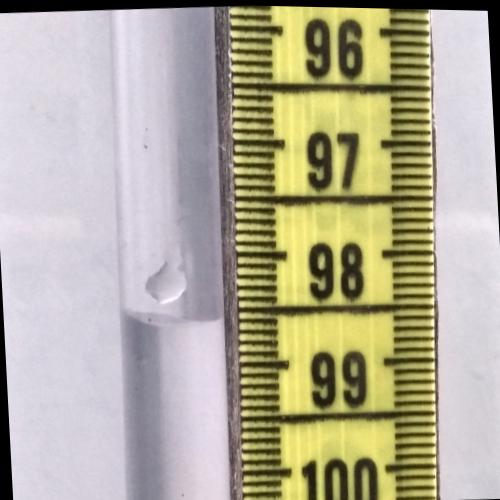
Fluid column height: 98.6 cm